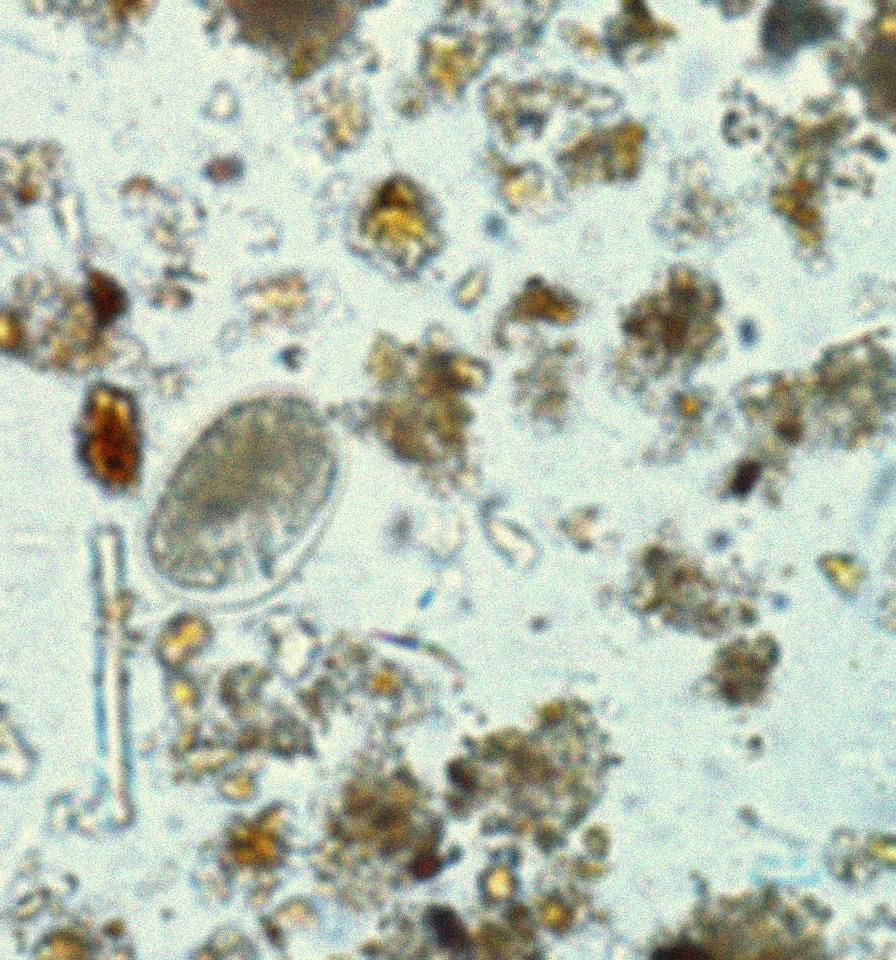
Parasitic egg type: Hookworm egg